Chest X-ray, PA view. Patient: 45 years old, sex F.
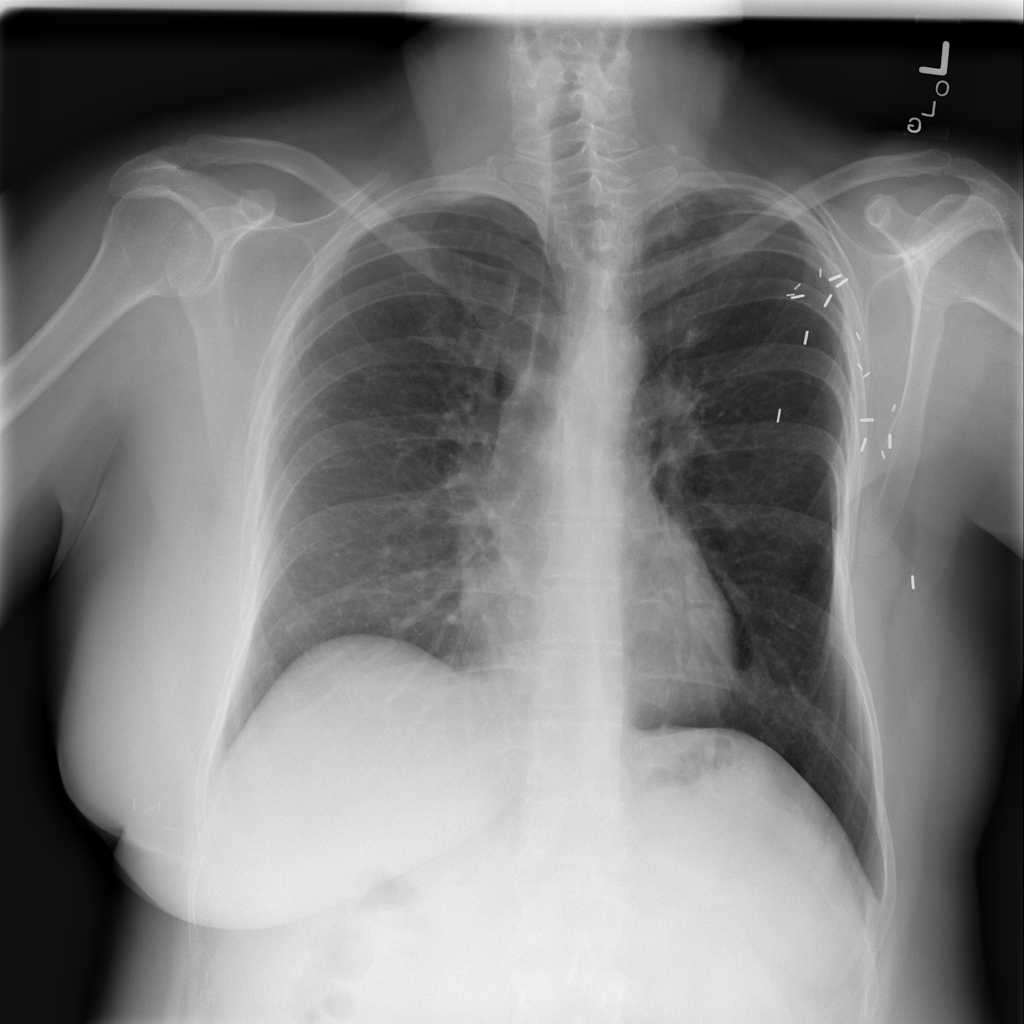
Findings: No Finding